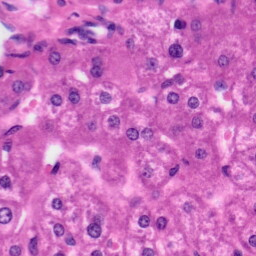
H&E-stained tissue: Liver